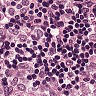
Metastatic tissue present: yes